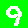
Digit: 9